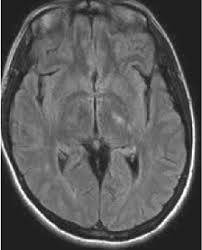
Label: notumor